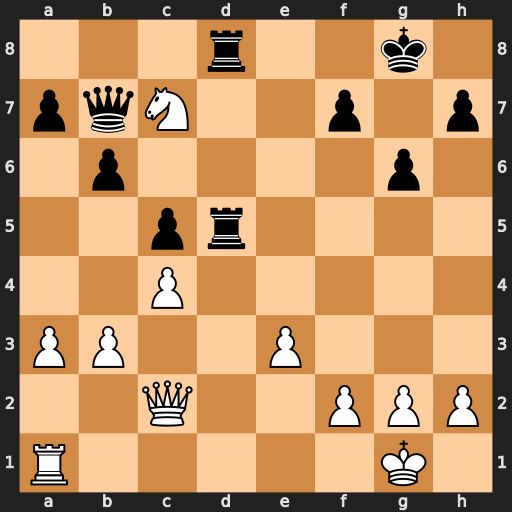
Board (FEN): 3r2k1/pqN2p1p/1p4p1/2pr4/2P5/PP2P3/2Q2PPP/R5K1
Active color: w
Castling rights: -
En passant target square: -
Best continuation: Nxd5